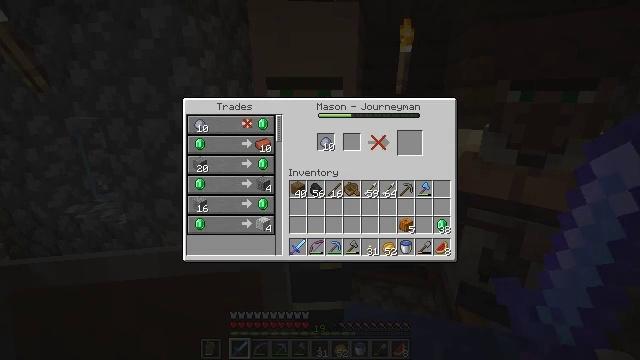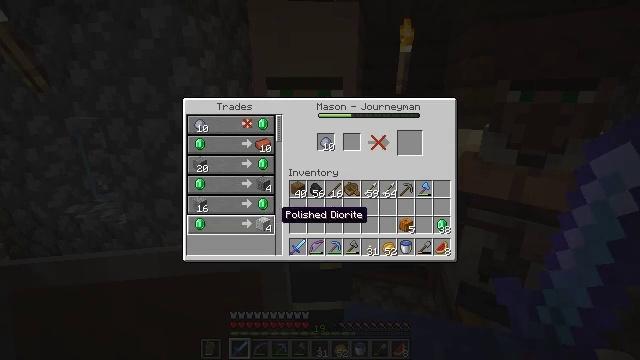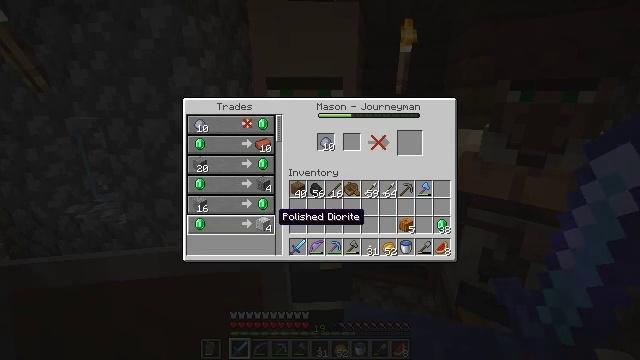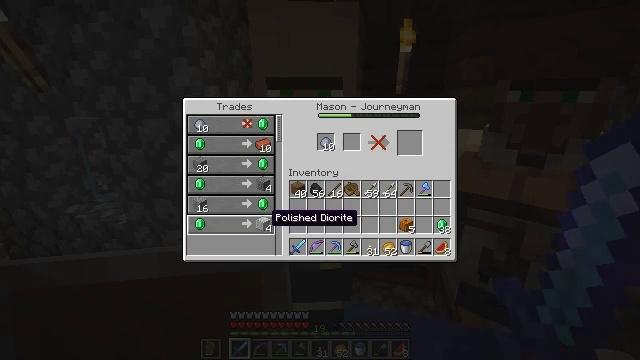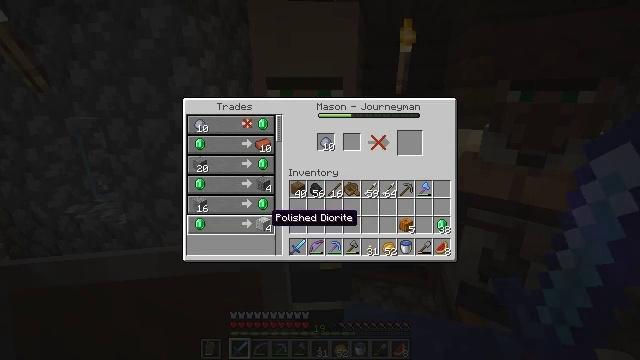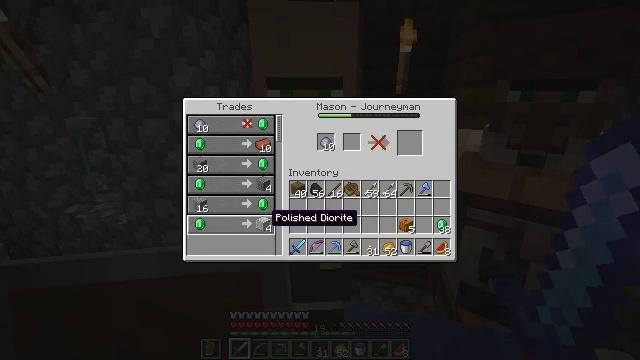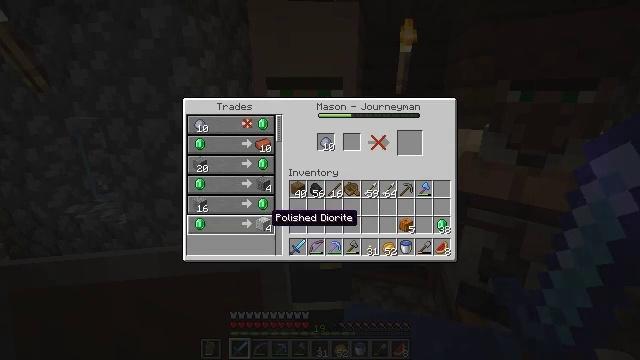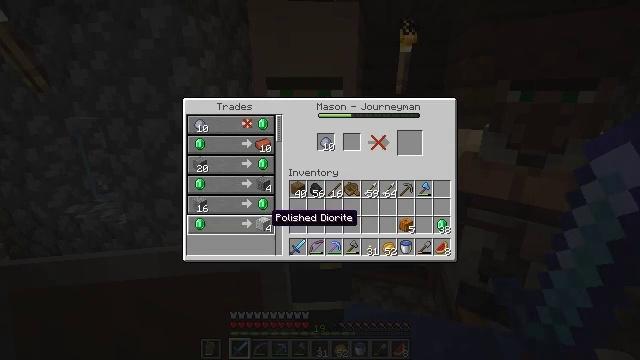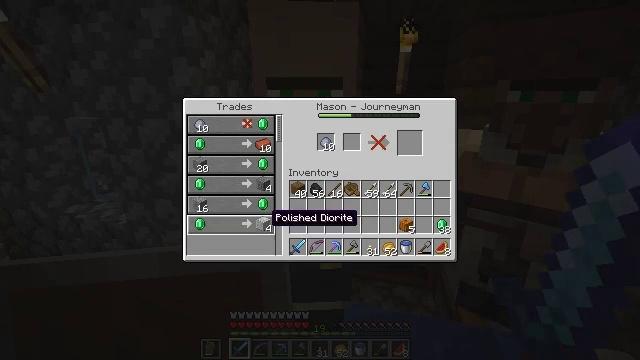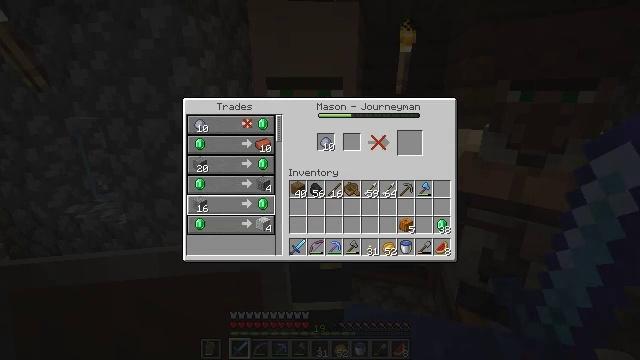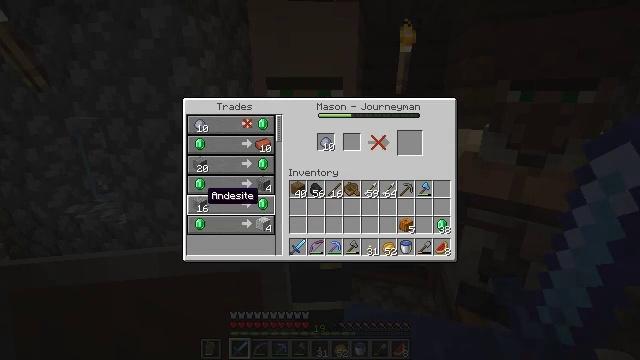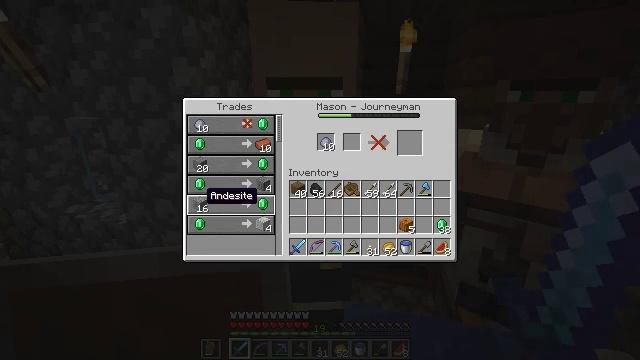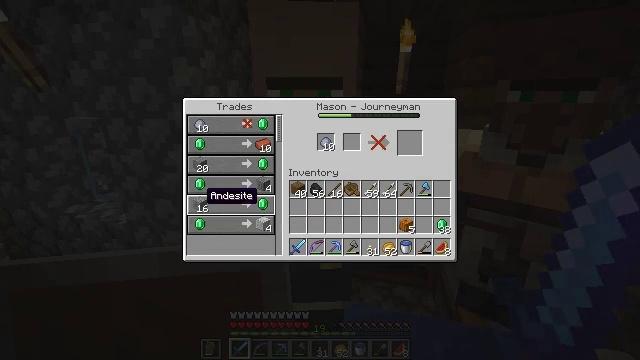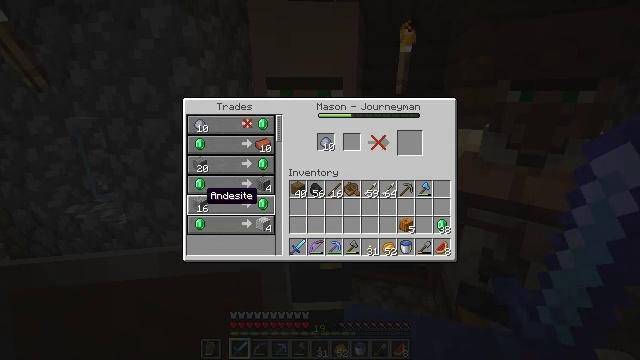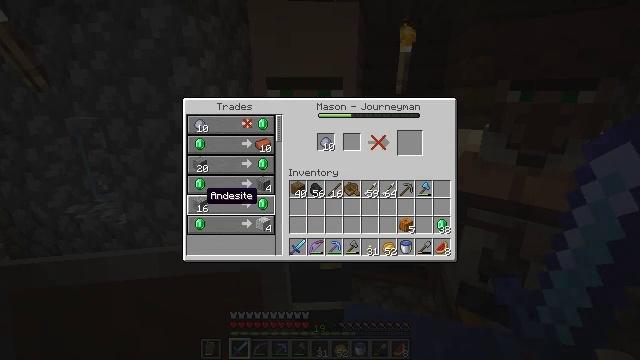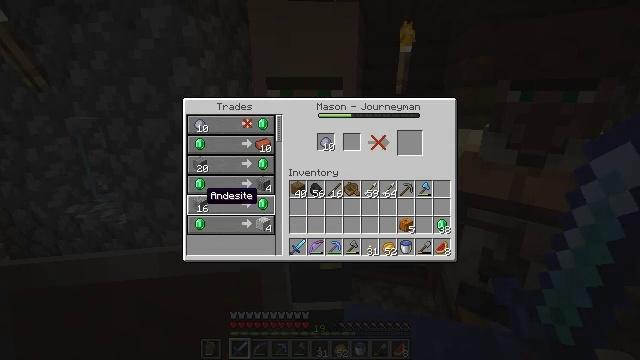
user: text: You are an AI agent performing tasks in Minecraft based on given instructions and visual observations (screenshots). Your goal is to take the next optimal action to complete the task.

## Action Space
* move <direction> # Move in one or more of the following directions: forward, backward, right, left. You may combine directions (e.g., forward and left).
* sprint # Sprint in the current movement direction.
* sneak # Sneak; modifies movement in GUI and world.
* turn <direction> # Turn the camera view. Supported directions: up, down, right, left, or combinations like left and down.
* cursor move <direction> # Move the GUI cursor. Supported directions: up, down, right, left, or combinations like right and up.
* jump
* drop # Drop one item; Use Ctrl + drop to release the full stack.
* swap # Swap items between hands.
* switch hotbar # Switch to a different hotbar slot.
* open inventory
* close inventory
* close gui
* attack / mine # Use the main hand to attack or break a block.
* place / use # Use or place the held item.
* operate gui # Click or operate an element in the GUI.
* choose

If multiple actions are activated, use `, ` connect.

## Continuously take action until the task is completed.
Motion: motion action
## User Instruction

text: Pull up beetroots from the soil.
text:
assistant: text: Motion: no_op
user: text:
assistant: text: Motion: no_op
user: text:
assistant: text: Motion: cursor move left
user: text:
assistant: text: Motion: no_op
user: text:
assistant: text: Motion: no_op
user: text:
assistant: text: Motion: no_op
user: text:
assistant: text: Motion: no_op
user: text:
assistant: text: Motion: no_op
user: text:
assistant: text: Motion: cursor move left and up
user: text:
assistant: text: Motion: cursor move left and up
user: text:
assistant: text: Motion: no_op
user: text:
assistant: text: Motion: no_op
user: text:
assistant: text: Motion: no_op
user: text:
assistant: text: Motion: no_op
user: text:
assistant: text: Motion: no_op
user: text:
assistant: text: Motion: no_op
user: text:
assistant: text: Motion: no_op
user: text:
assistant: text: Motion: no_op
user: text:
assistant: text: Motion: no_op
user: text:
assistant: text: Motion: no_op
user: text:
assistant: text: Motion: no_op
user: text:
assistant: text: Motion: cursor move right
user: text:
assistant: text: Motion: cursor move right
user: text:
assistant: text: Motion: cursor move right
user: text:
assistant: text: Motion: no_op
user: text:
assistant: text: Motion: no_op
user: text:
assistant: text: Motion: cursor move left
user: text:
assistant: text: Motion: turn left, close gui
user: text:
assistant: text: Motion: move forward, turn left
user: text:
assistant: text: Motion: move forward, turn left